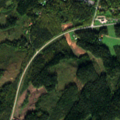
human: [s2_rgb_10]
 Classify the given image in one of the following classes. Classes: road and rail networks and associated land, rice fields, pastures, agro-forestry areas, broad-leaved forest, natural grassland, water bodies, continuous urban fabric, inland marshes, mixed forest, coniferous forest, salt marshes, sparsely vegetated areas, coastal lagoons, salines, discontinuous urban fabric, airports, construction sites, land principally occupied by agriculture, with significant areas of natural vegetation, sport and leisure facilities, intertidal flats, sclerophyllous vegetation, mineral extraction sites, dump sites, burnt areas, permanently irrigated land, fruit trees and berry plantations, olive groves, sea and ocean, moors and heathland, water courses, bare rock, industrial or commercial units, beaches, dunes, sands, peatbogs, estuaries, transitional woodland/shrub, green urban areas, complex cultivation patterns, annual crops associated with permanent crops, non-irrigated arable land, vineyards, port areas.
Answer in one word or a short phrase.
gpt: discontinuous urban fabric, land principally occupied by agriculture, with significant areas of natural vegetation, coniferous forest, mixed forest, transitional woodland/shrub